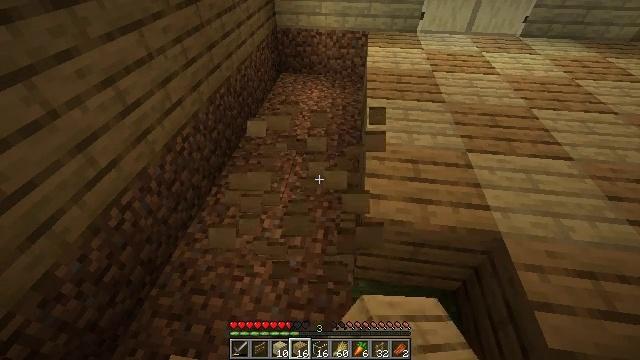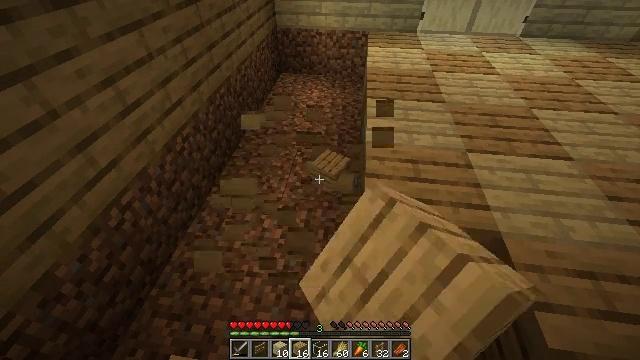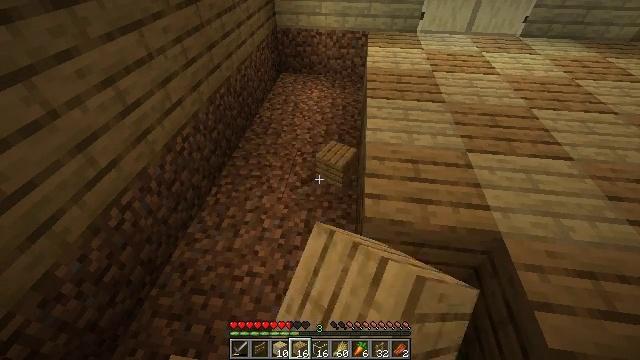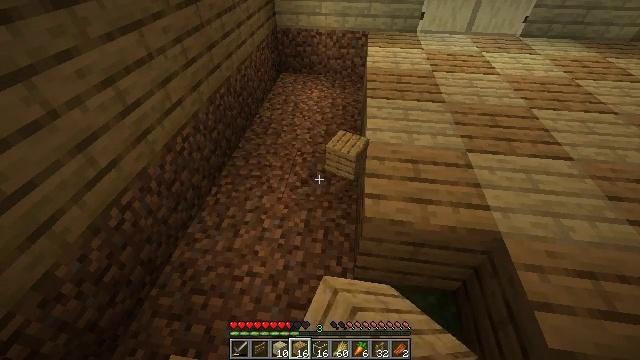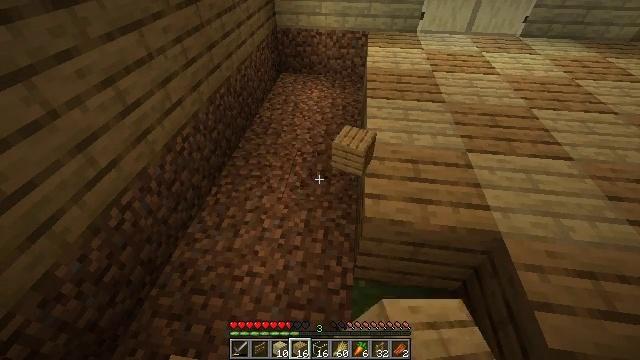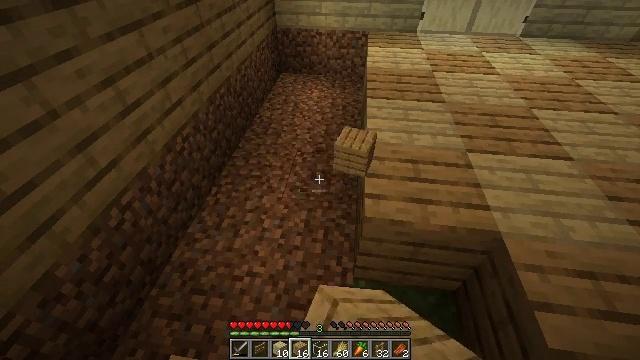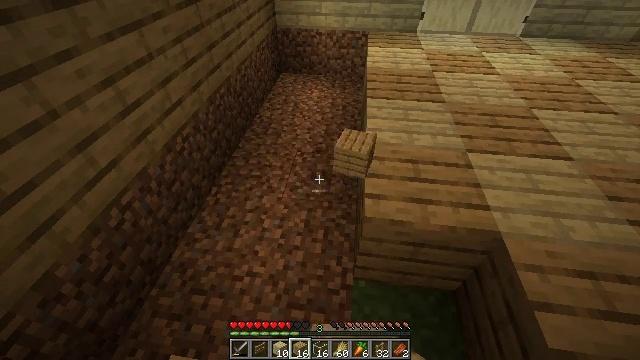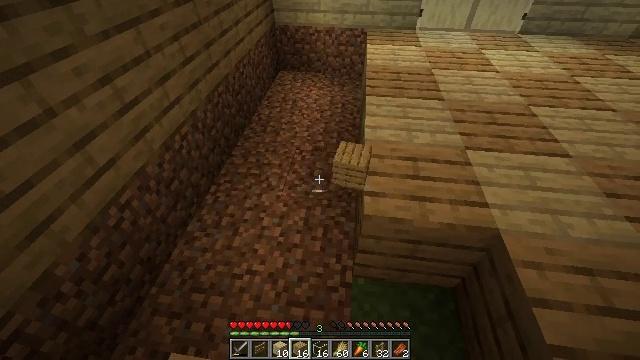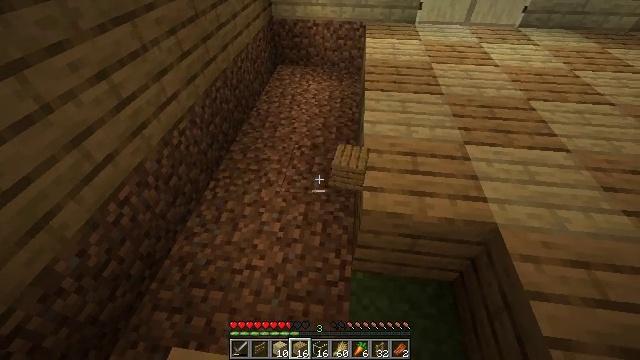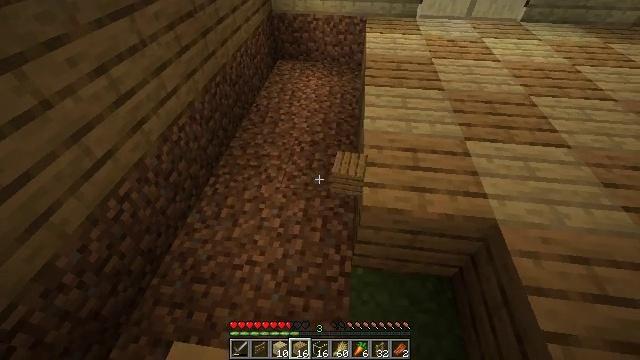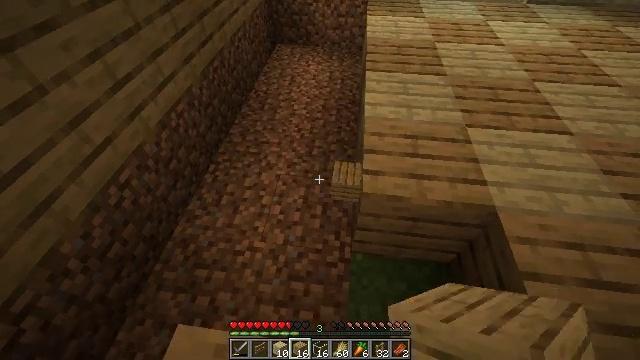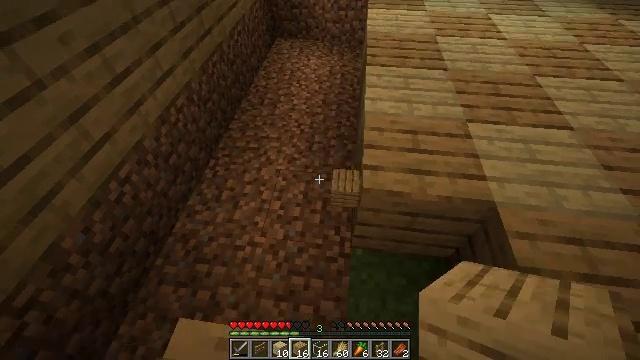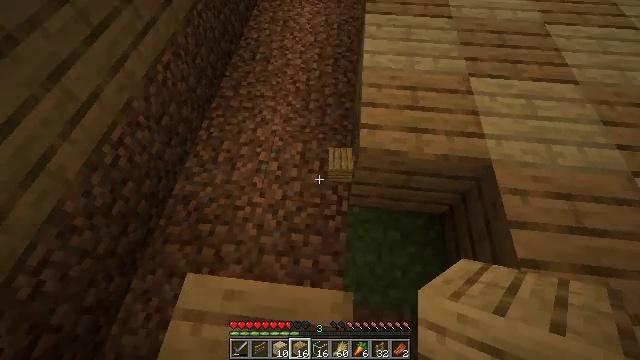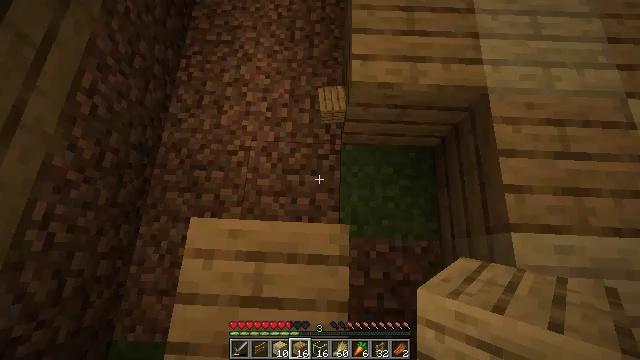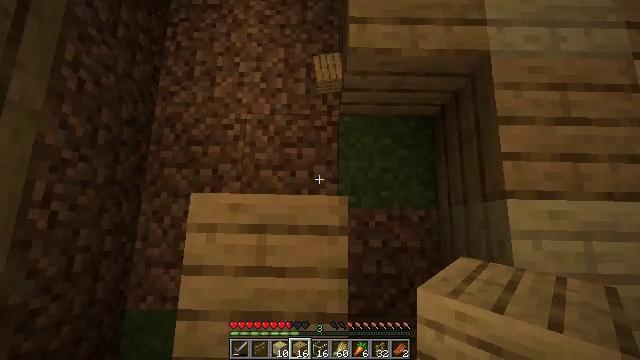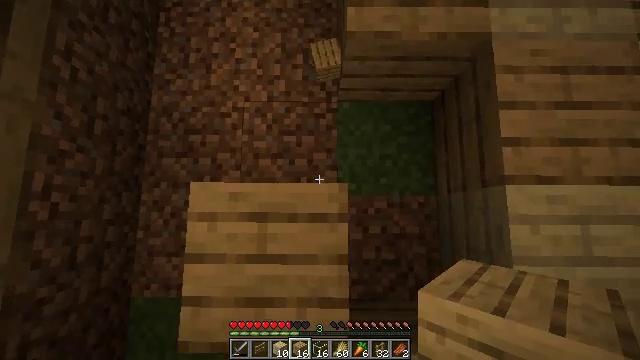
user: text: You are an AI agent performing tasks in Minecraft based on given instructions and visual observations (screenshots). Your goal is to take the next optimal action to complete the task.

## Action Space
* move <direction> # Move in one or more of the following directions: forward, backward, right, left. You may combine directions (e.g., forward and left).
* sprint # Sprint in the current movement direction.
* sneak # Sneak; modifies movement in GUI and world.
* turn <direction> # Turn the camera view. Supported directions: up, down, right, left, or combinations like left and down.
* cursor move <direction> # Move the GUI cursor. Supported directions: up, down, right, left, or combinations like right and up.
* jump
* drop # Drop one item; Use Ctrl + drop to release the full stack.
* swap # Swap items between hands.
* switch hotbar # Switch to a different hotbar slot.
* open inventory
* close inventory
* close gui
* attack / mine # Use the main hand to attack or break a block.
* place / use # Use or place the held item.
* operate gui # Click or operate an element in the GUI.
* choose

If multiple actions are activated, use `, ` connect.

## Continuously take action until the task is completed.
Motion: motion action
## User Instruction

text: Collect the oak planks from the structure.
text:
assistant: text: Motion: attack / mine
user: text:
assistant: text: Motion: attack / mine
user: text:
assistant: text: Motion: attack / mine
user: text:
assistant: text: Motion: attack / mine
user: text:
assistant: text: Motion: no_op
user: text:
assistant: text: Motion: no_op
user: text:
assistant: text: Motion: no_op
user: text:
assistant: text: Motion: turn down
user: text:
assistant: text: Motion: no_op
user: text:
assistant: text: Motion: turn down
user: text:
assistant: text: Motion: turn down
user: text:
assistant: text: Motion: turn right and down
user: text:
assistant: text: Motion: turn right and down
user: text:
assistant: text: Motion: turn right and down
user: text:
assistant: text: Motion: turn down
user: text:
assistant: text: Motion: move forward
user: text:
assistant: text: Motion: move forward
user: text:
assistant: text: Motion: move forward, turn right and up
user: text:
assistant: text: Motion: move forward
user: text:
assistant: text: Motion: move forward, turn right and up
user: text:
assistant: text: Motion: move forward
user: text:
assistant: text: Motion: move forward
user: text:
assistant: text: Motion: move forward, turn up
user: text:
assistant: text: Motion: move forward
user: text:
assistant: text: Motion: move forward
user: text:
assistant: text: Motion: move forward
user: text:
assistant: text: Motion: no_op
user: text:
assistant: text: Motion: no_op
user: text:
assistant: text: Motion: no_op
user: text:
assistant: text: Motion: turn right